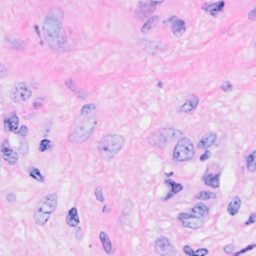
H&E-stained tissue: Breast